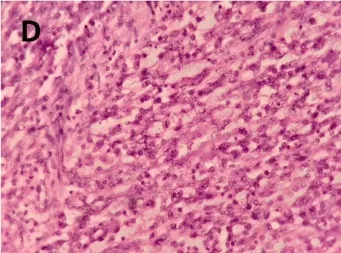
Gross and microscopic features of the tumor. (D) Tumor comprising fascicles of spindle cells infiltrated by inflammatory cells with occasional mitosis, H&E, x400.
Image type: pathology (h&e)